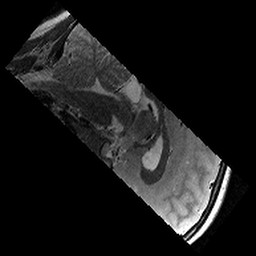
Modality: T2w
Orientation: sagittal
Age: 9
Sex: female
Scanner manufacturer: siemens
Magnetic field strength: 3 T
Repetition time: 9.23 s
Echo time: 0.067 s